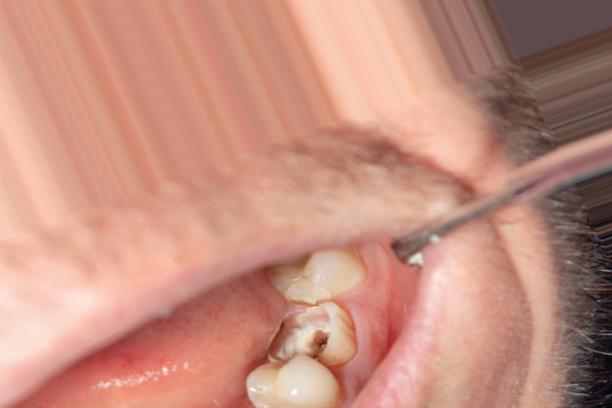
Condition: Caries